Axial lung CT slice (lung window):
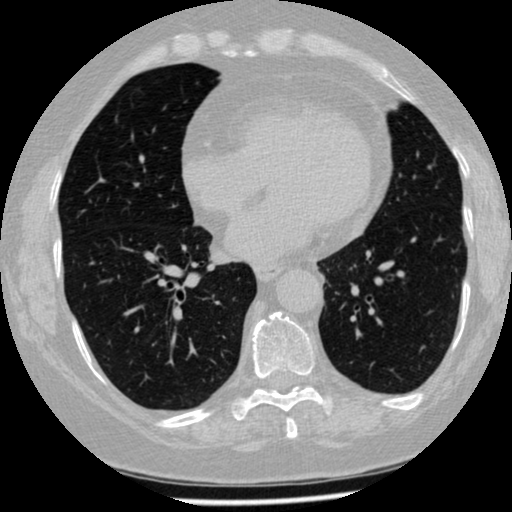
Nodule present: no